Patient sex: F
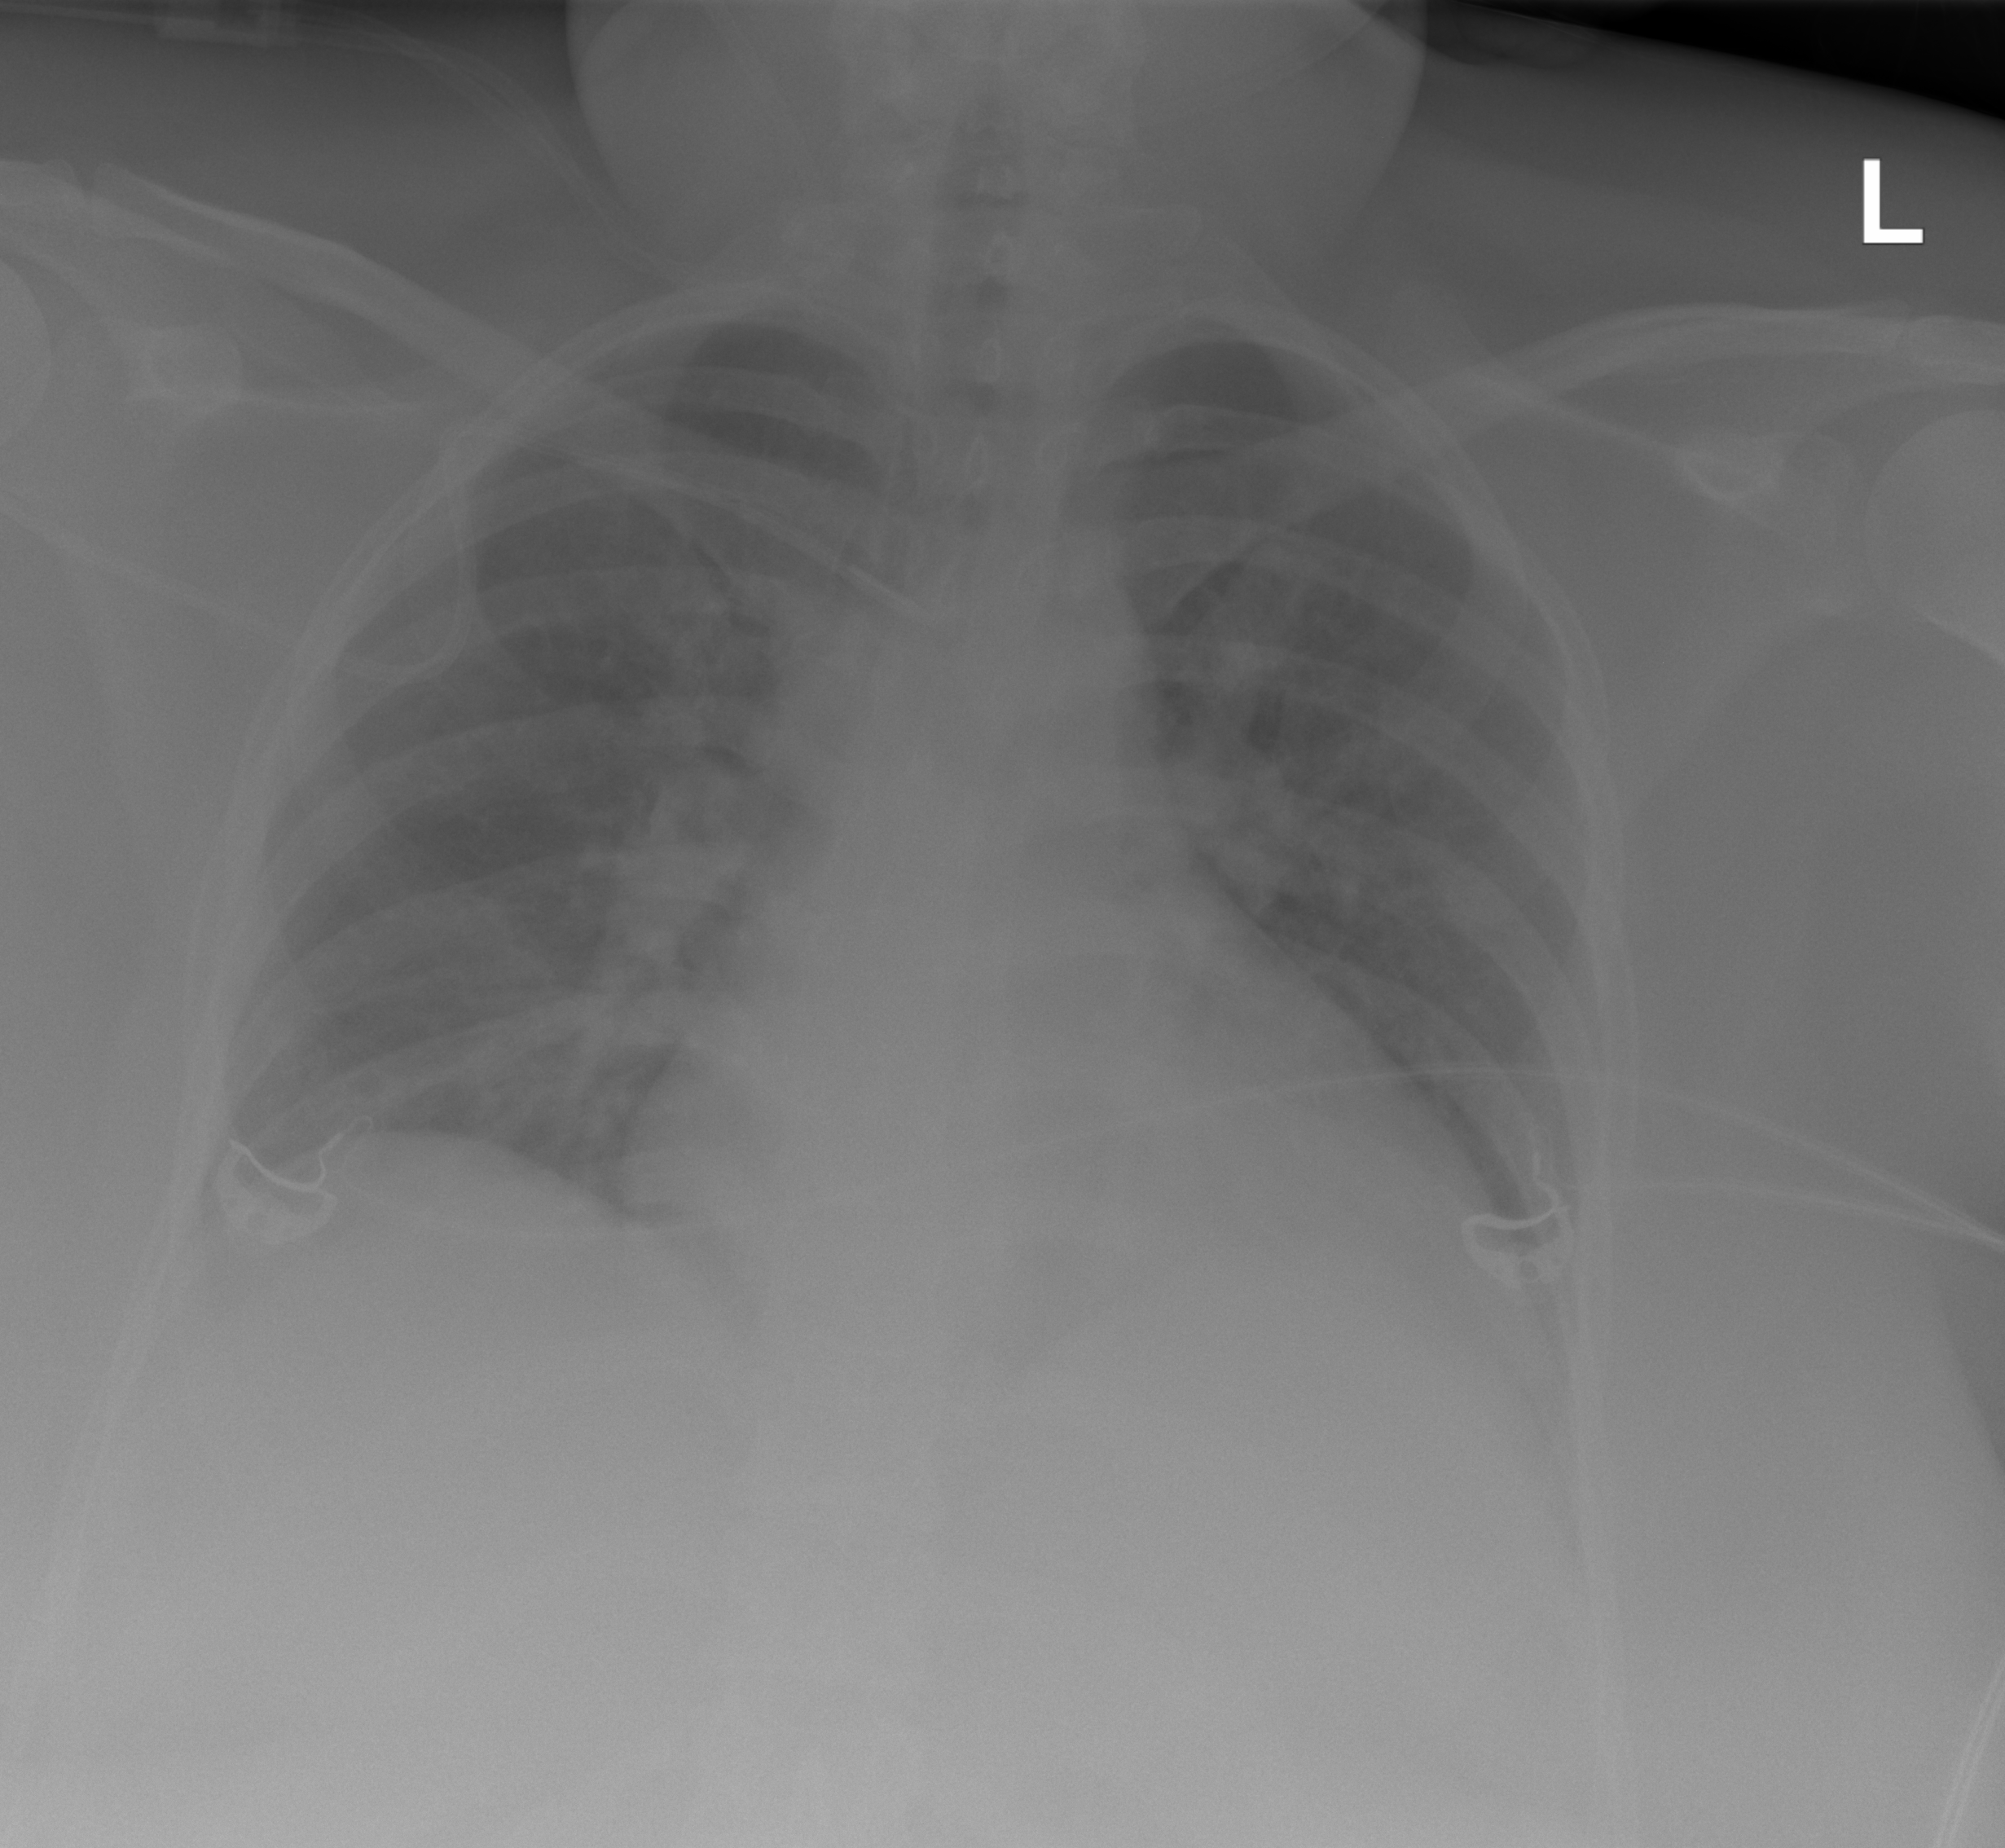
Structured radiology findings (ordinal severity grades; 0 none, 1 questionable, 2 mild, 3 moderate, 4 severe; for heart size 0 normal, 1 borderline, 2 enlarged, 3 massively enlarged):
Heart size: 2
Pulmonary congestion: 2
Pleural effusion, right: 0
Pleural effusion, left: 0
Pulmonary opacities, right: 0
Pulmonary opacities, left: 0
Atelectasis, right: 0
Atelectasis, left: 0